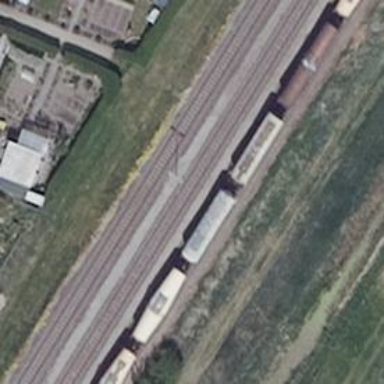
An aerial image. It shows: Railway yard in service.